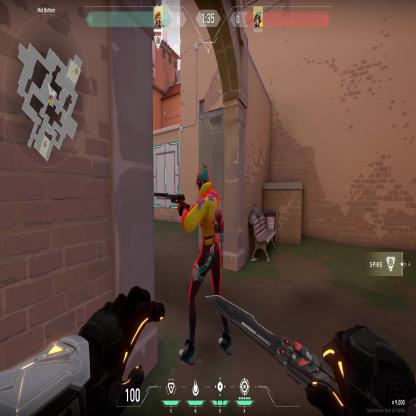
Label: enemy